Field crop: maize
Growth stage: 1
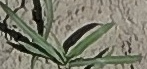
Species: sorghum